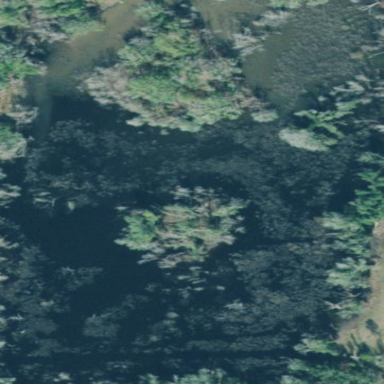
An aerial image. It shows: Marshy wetland area.